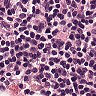
Metastatic tissue present: no